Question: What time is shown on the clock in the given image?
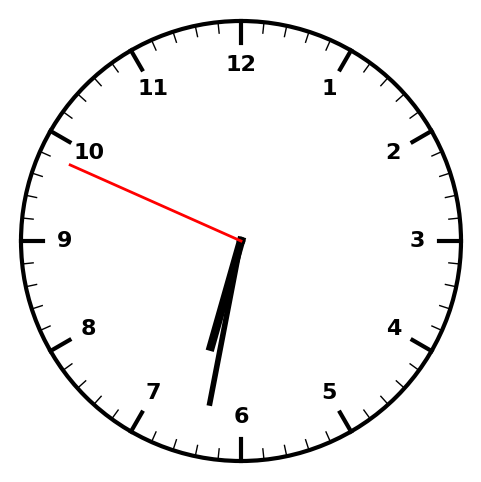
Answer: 06:31:49